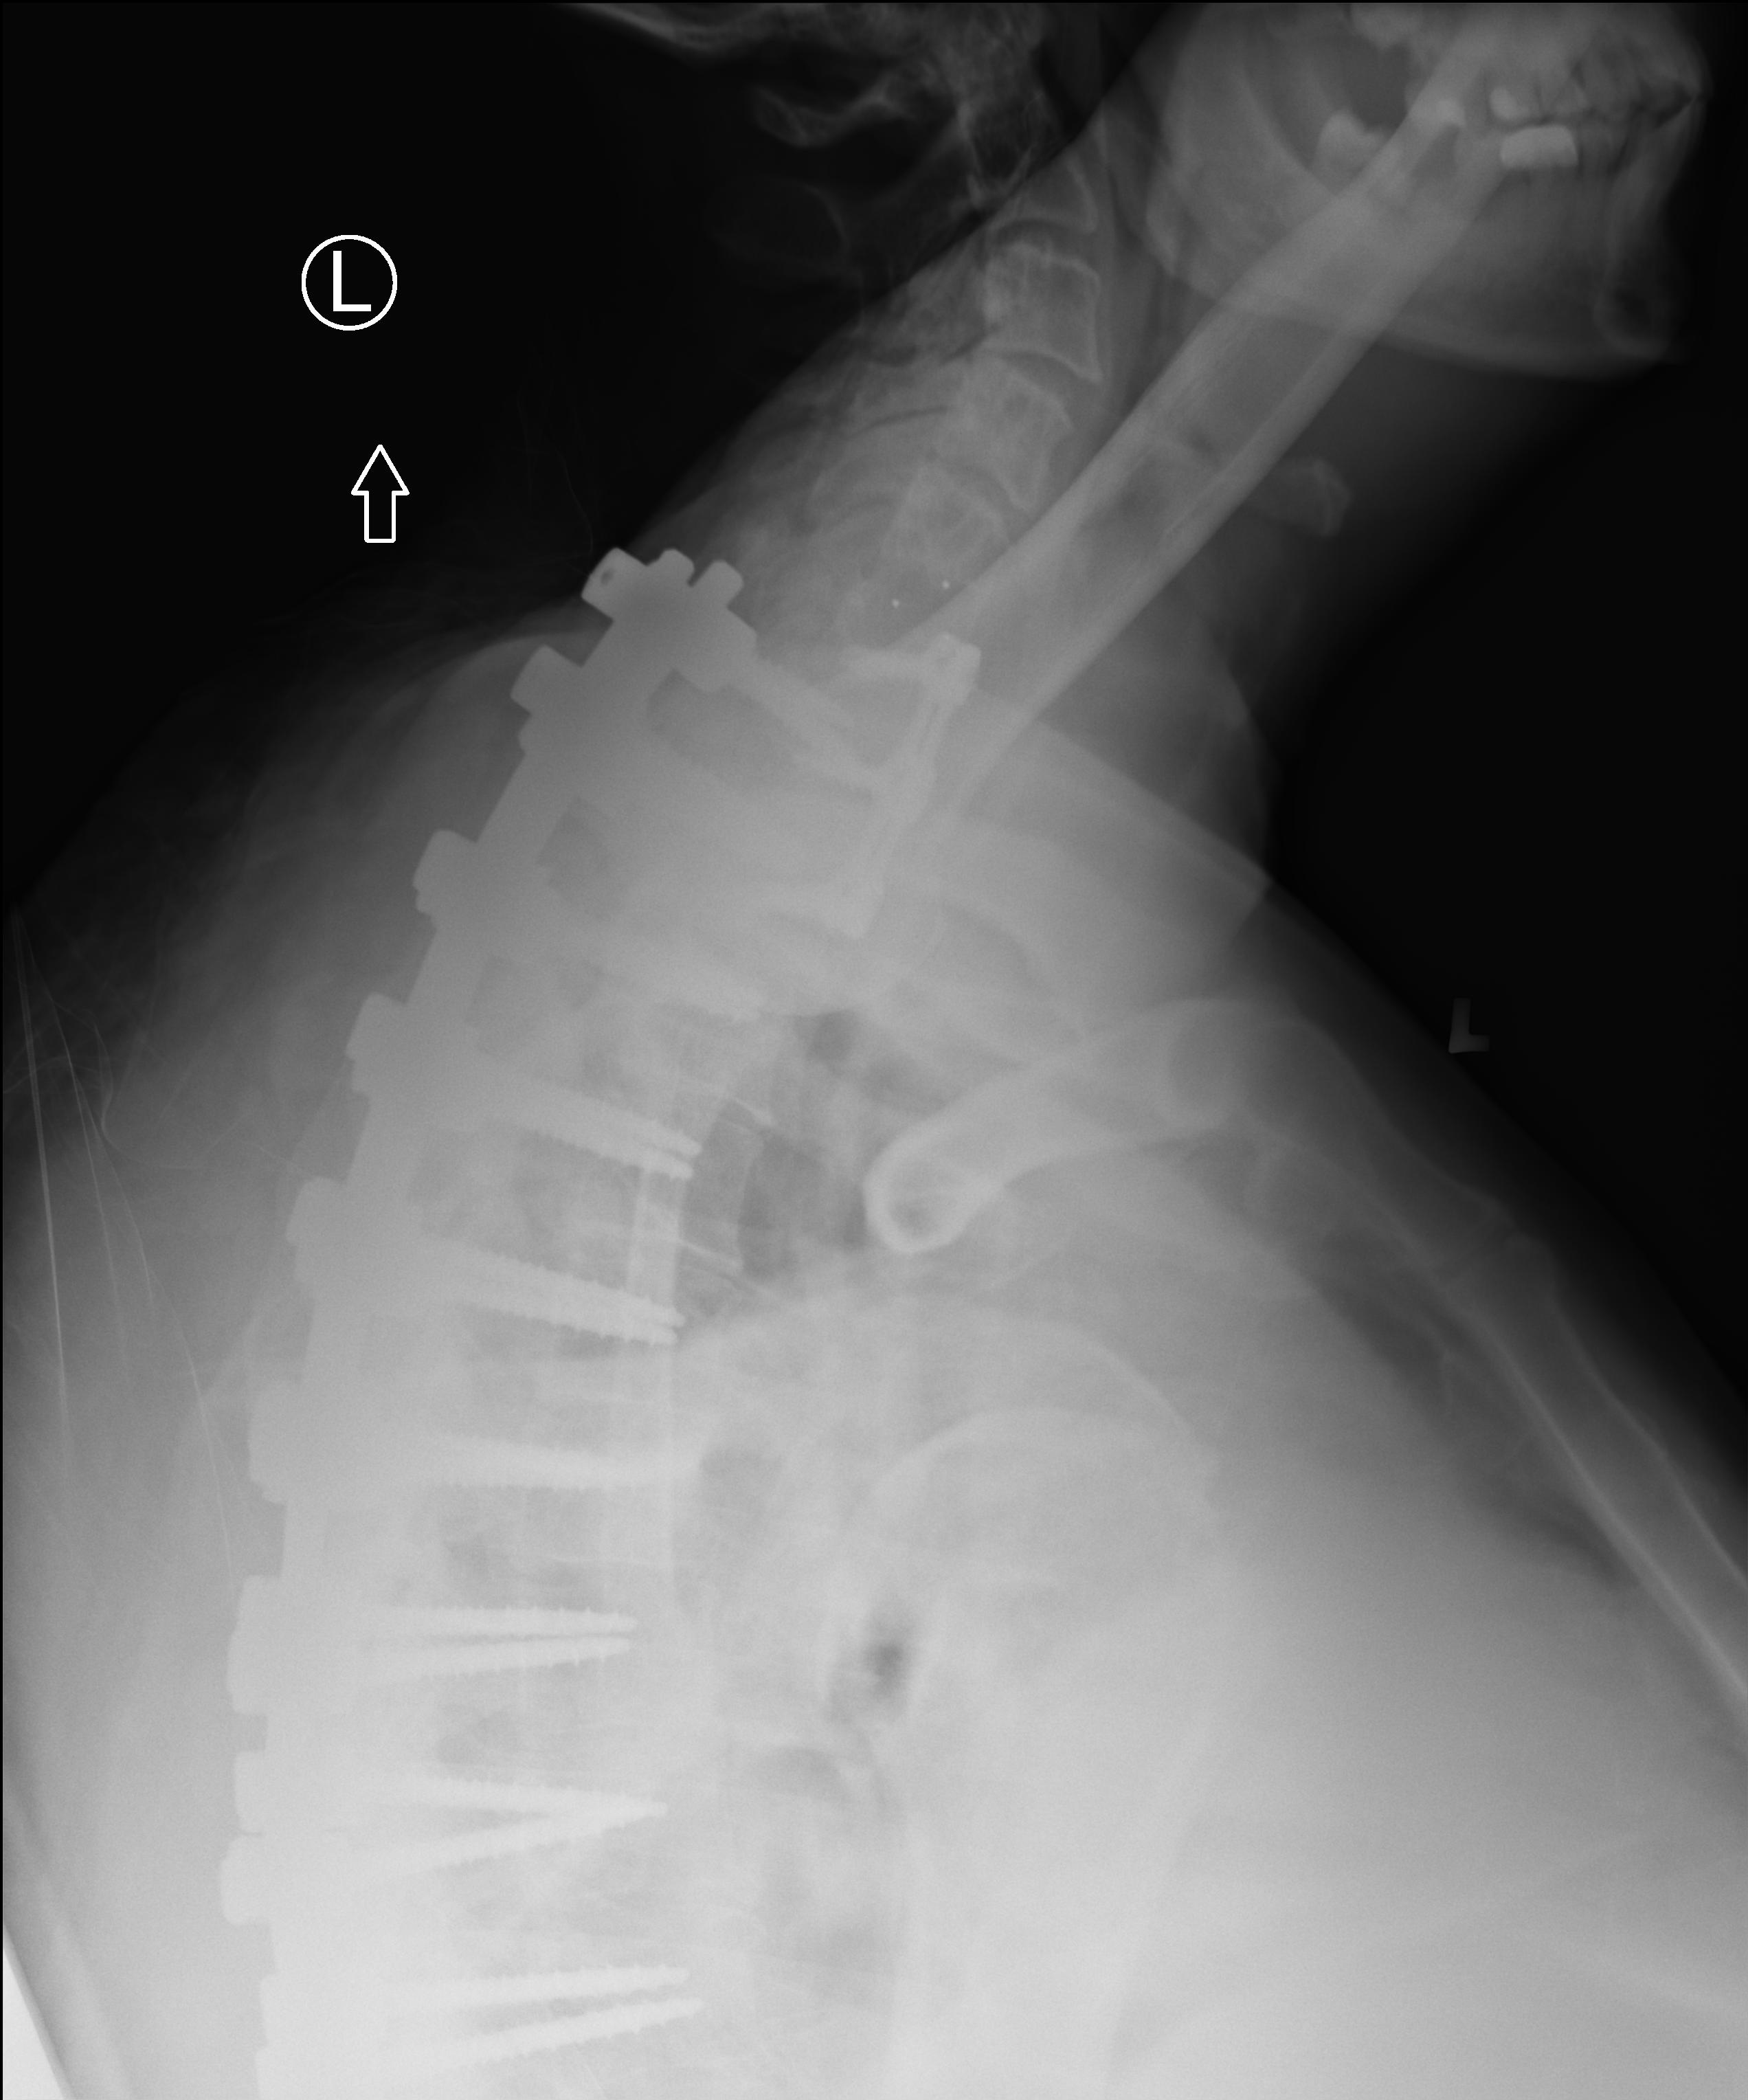
View: SWIMMERS
Implant manufacturer: medtronic solera